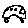
Label: car